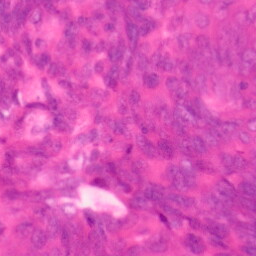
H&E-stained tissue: Colon